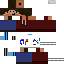
A male human skin with medium skin, wearing brown long hair dressed in a red hoodie and blue pants, featuring a closed mouth.